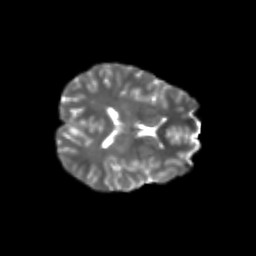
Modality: T2w
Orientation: axial
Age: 23
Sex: female
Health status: healthy
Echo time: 0.074 s